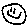
Label: smiley face